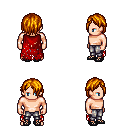
a pixel art fantasy rpg character, male body template, human, light skin, red tattered cape, metal pants, dark blonde bangs hairstyle, ghillies, four views (front, back, left, right), 2x2 character sprite sheet, small pixel art, hard edges, no anti-aliasing